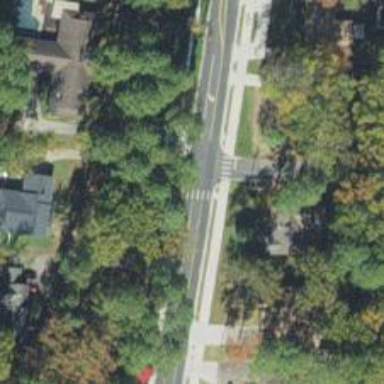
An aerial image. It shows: Uncontrolled crossing on the road.